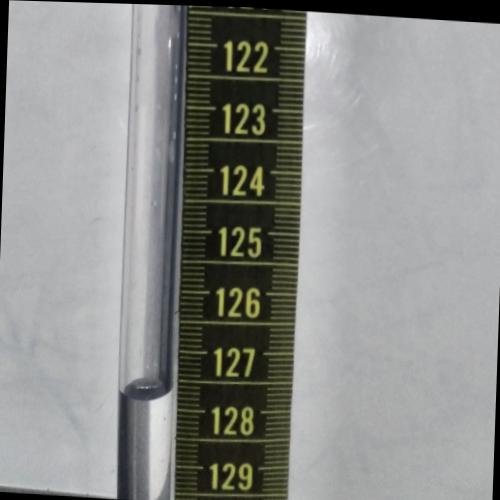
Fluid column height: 127.7 cm